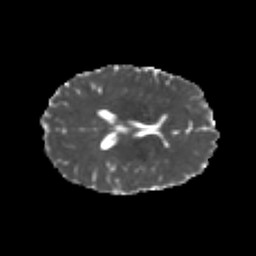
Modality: MD
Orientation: axial
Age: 24
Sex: female
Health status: healthy
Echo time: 0.074 s